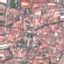
Land use / land cover class: Residential